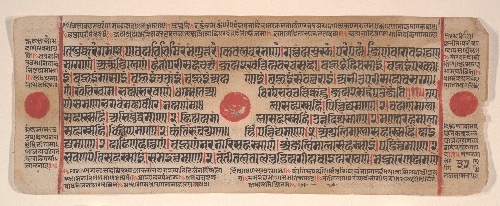
Artist: Bhadrabahu
Artist bio: Indian, died ca. 356 BCE
Date: 15th century
Object type: Folio
Classification: Paintings
Medium: Ink, opaque watercolor, and gold on paper
Culture: India (Gujarat)
Dimensions: (Average size .1–.71): 4 1/2 x 11 3/8 in. (11.4 x 28.9 cm)
Department: Asian Art
Credit line: Bequest of Cora Timken Burnett, 1956
Accession year: 1957
Repository: Metropolitan Museum of Art, New York, NY